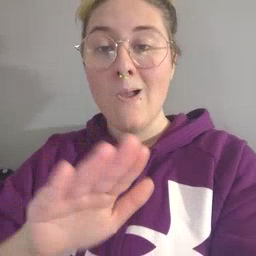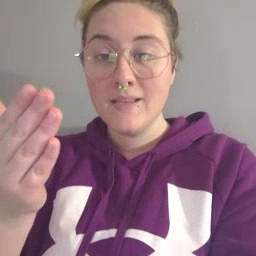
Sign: open